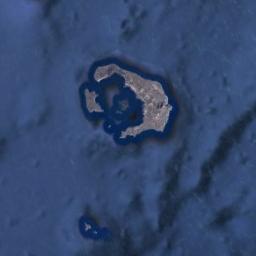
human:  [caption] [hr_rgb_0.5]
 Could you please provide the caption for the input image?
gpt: The island is surrounded by water .

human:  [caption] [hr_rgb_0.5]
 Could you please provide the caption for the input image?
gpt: The archipelago with some islands of different sizes is surrounded by light blue waters .

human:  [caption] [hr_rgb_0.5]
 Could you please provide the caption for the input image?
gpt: The whole island is green .

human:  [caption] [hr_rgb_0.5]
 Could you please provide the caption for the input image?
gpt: Irregularly shaped islands are surrounded by blue sea water, And the islands are green and yellow-brown .

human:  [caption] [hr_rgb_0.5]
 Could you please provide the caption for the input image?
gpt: The brown island is on a blue sea .